Field crop: tomato
Growth stage: 1
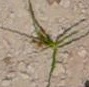
Species: cyperus